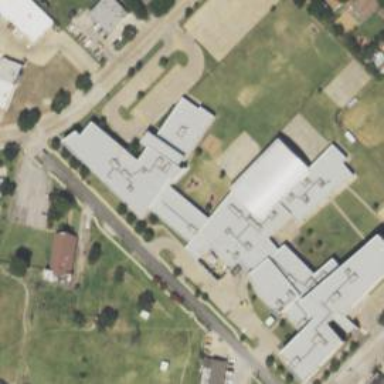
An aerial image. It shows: School building.